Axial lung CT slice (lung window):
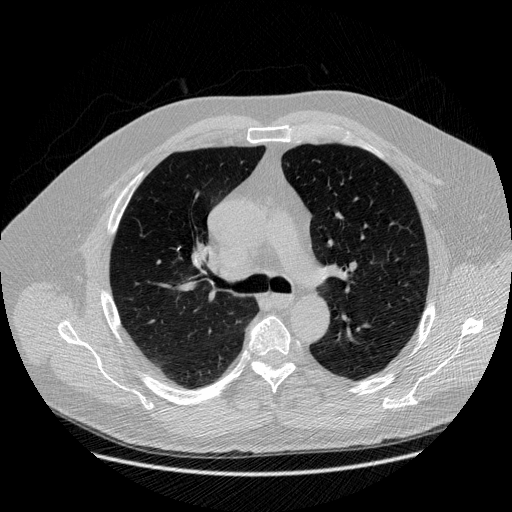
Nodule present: no